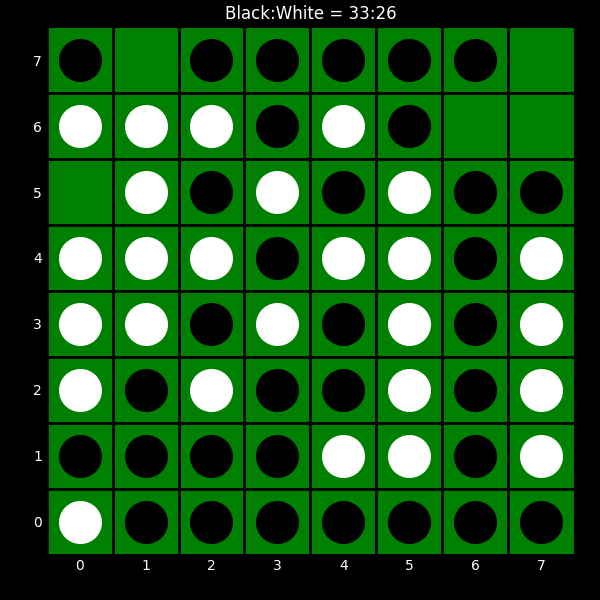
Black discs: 33
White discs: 26